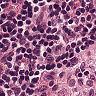
Metastatic tissue present: no